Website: macys
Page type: customer-info-address
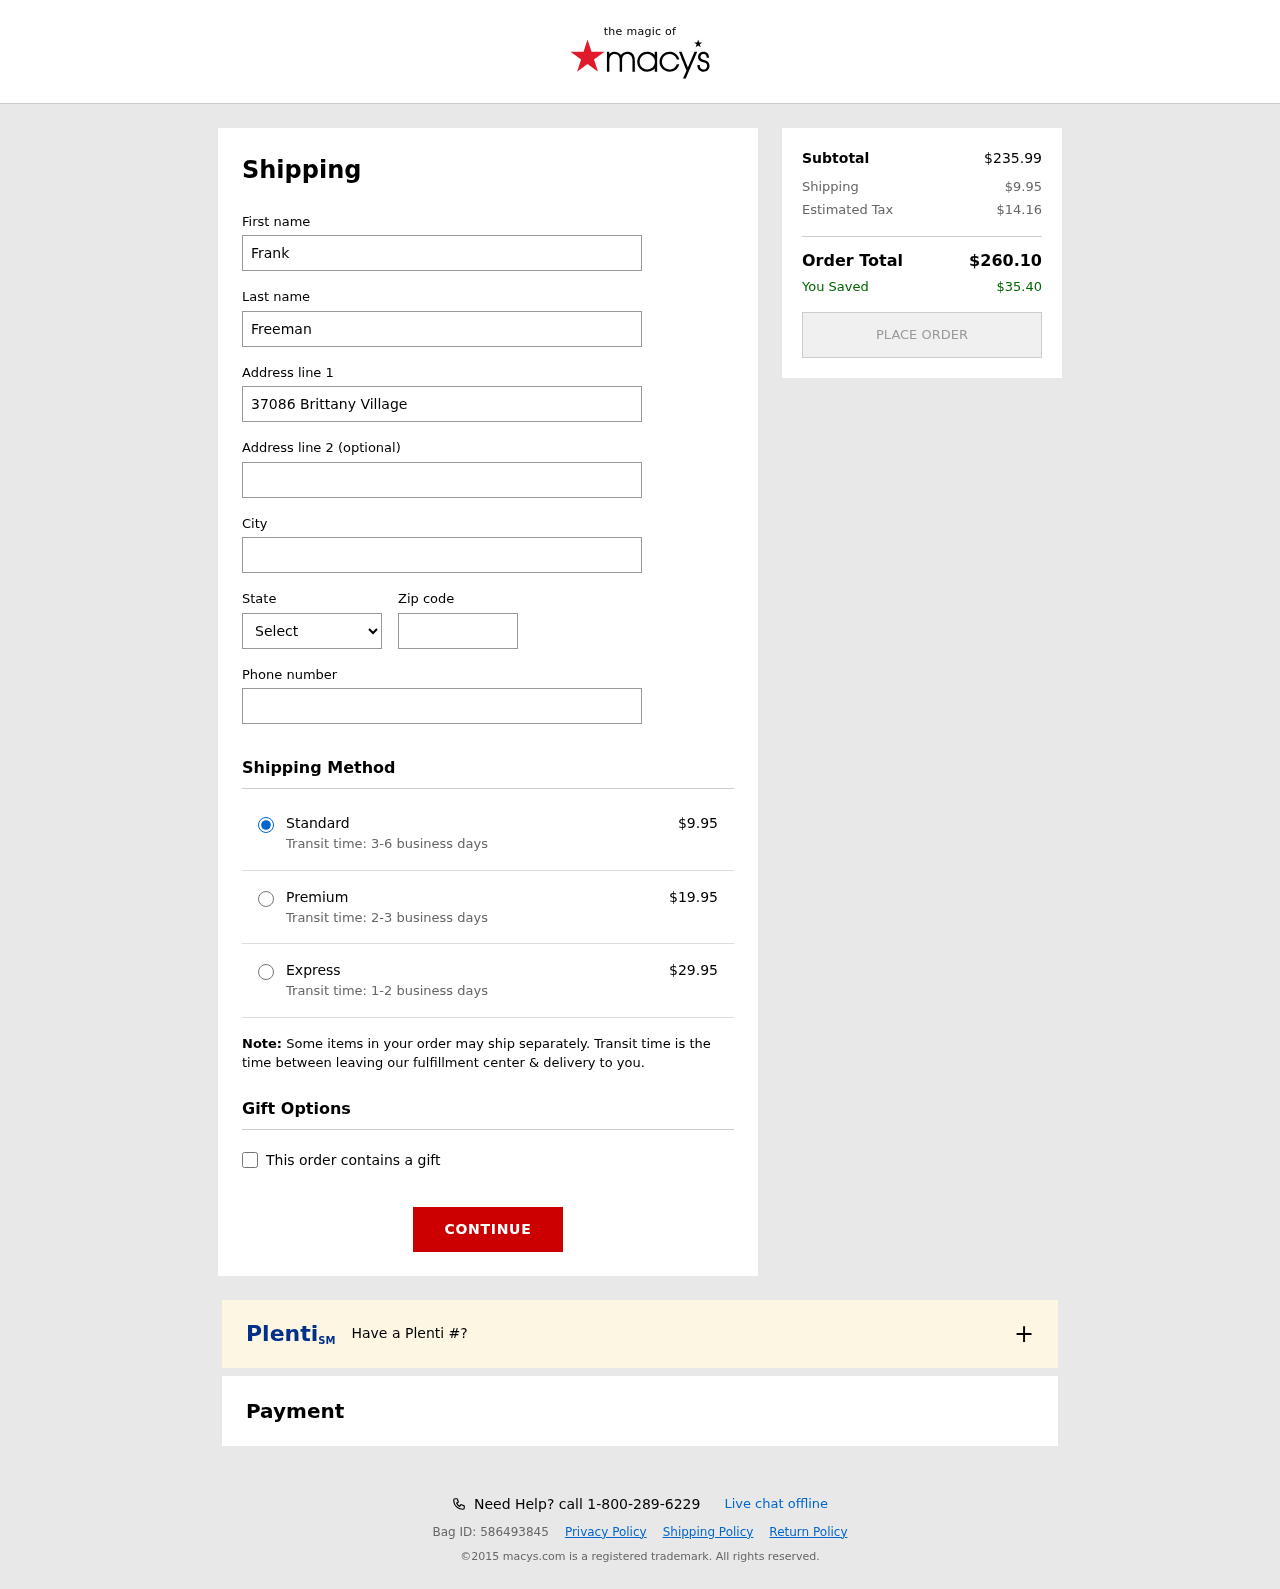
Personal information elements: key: PII_CITY
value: Philipberg
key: PII_FIRSTNAME
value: Frank
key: PII_LASTNAME
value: Freeman
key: PII_PHONE
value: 8392628323
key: PII_POSTCODE
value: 72701
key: PII_STATE_ABBR
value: NV
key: PII_STREET
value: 37086 Brittany Village Suite 908
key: PII_STREET2
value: Suite 179
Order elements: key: ORDER_SHIPPING_COST
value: $9.95
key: ORDER_SHIPPING_COST_PREMIUM
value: $19.95
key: ORDER_SHIPPING_COST_EXPRESS
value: $29.95
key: ORDER_SUBTOTAL
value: $235.99
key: ORDER_TAX
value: $14.16
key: ORDER_TOTAL
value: $260.10
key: ORDER_SAVINGS
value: $35.40